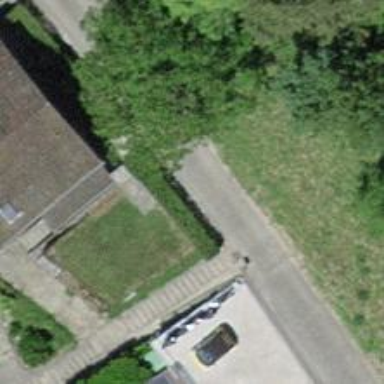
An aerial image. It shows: Road with steps.